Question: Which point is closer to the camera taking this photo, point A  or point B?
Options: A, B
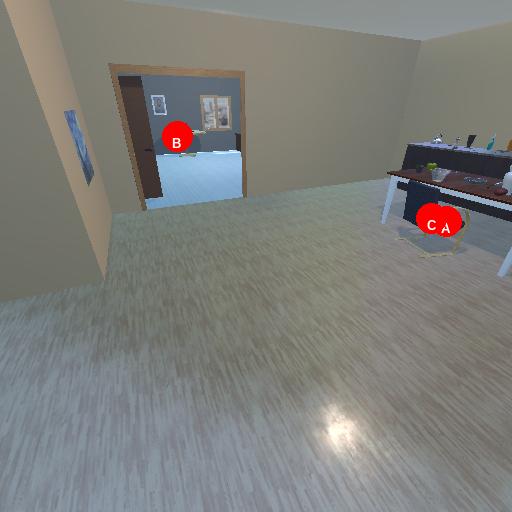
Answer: A